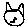
Label: cat